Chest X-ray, PA view. Patient: 60 years old, sex F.
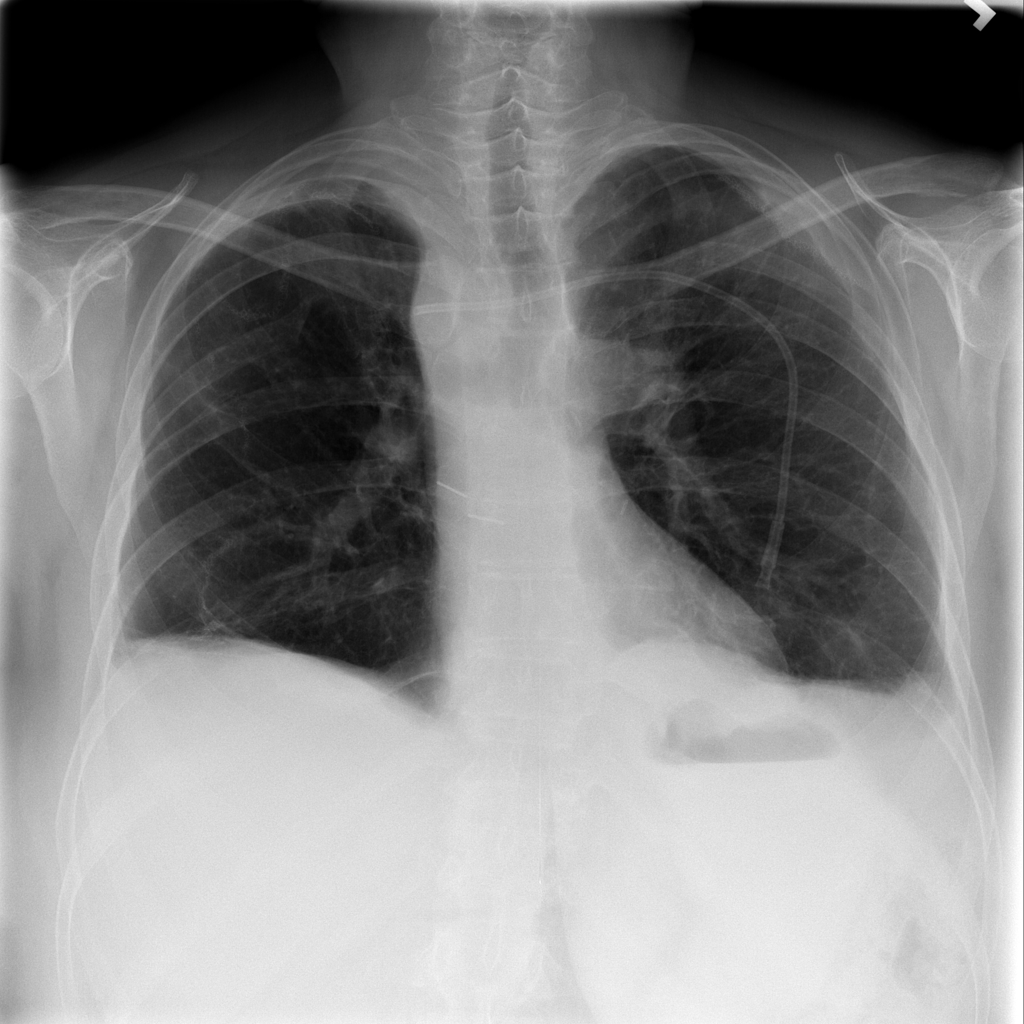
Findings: Effusion, Mass